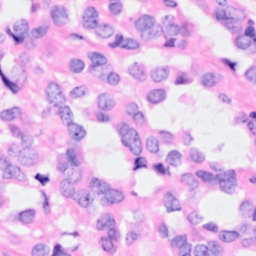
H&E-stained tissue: Breast